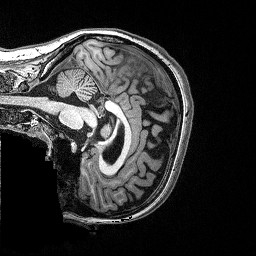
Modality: T1w
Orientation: sagittal
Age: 32
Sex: female
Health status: healthy
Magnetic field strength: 3 T
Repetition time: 2.53 s
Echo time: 0.00331 s